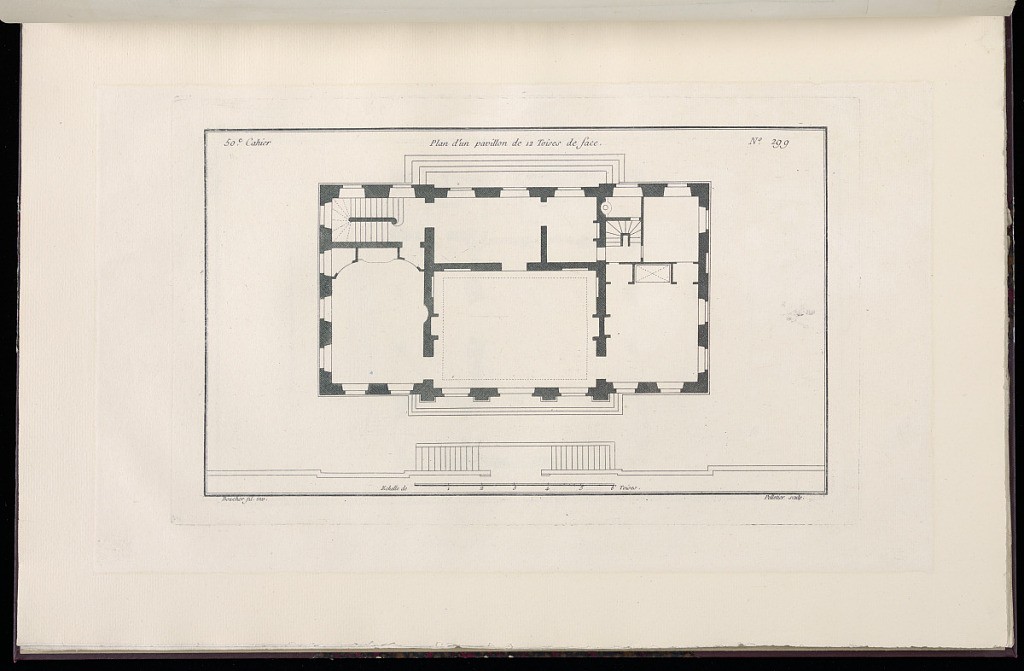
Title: Plan d'un pavillon de 12 Toises de face
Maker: Juste-François Boucher, French, 1736 – 1782
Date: ca. 1775
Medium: Engraving on off white laid paper
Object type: Print
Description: Plan for a pavilion of 12 toises; 1 toise is the equivalent of about 3.799 square meters. The plate is signed.